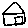
Label: house